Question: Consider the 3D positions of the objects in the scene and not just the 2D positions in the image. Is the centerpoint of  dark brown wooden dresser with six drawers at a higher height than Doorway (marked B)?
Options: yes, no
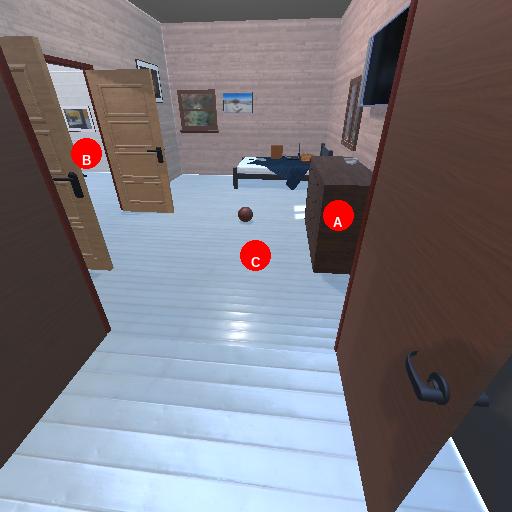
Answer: yes